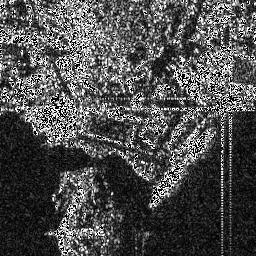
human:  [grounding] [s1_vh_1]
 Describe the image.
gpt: In the satellite image, there is  <ref>1 medium ship </ref> <box>[[70, 47, 85, 63, 0]]</box> located at right,  <ref>1 large ship </ref> <box>[[56, 64, 73, 80, 0]]</box> located at bottom.